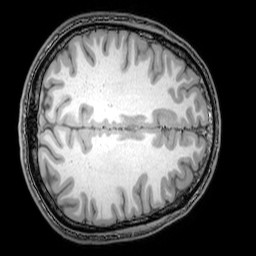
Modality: T1w
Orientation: axial
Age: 23
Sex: male
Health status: healthy
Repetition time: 0.081 s
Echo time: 0.037 s